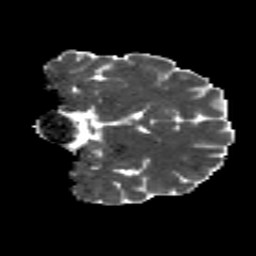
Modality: MD
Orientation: coronal
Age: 22
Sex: male
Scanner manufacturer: siemens
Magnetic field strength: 3 T
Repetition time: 8.8 s
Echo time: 0.085 s